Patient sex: M
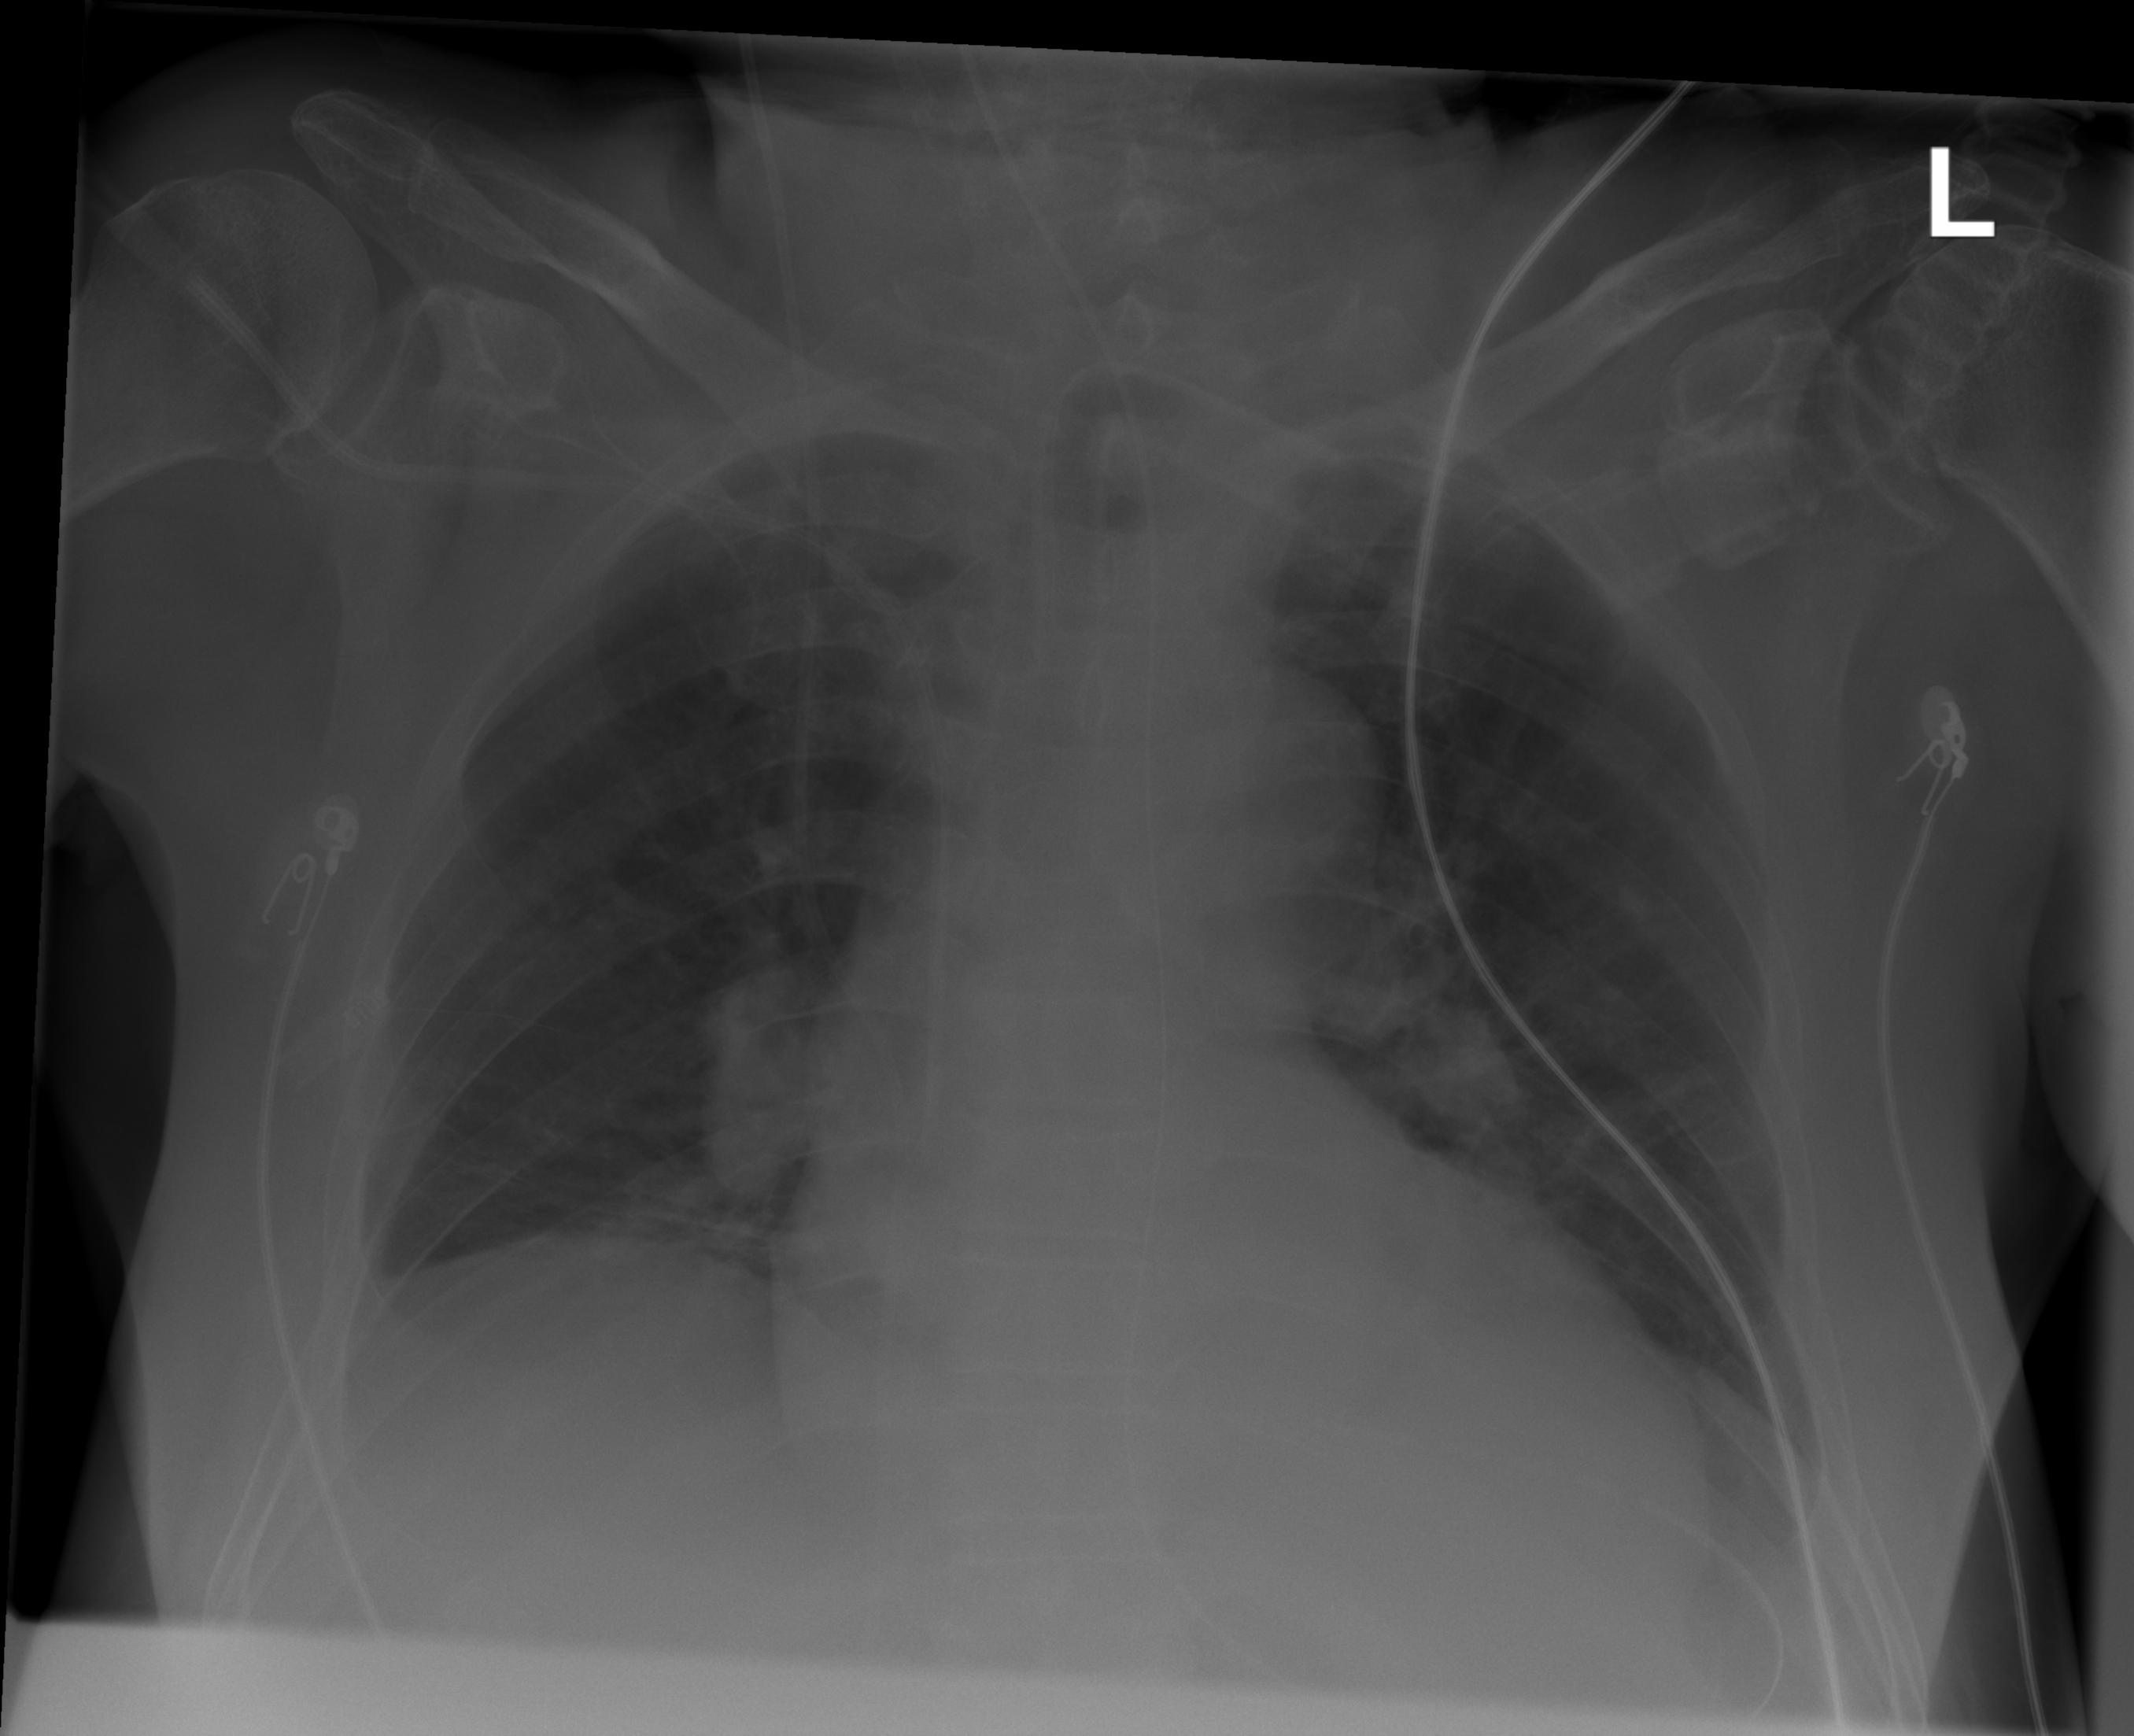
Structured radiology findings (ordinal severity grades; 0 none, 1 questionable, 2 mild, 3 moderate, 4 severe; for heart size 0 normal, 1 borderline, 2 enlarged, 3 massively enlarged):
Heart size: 2
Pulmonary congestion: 0
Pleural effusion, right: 2
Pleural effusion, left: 0
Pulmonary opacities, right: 0
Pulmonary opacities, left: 0
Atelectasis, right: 2
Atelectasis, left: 0